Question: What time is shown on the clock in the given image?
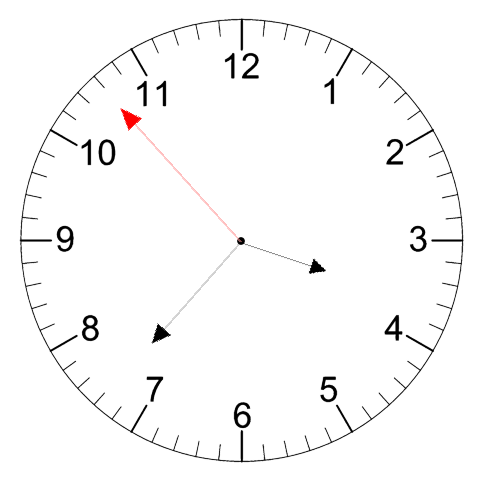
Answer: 03:36:53